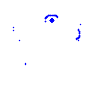
Particle: kaon